Question: I'm observing a strange issue on macOS 10.12 Mojave with NSTextView.
.
I'm changing the textStorage attributes in 'didChangeText()' like this :
'''
self.textStorage?.beginEditing()
ARTokenManager.getToken(text: text, language: language) { (tokens) in
// This line reset the attributes
// If I remove it, the cursor appear properly
// But the attributes are conserved
self.textStorage?.setAttributes([NSAttributedString.Key.font: self.font!,
NSAttributedString.Key.foregroundColor: self.defaultTextColor], range: range)
for token in tokens {
let attributeRange = NSRange(location: token.range.location + range.location, length: token.range.length)
self.textStorage?.addAttributes(token.attributes, range: attributeRange)
}
}
self.textStorage?.endEditing()
'''
When I remove the 'setAttributes' method, everything works as expected, but I can't explain why. I'm possibly resetting the attributes wrong. This issue only works with Mojave.
Does someone have the same issue or can explain me what I'm doing wrong ?
Thank you.
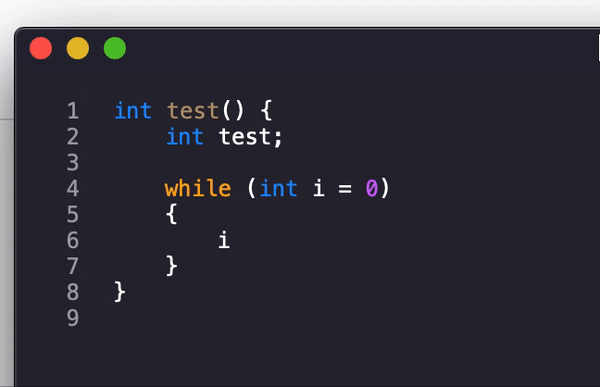
Answer: After some research, I discovered that my question was more about syntax highlighting with NSTextView. I know this is a question that a lot of macOS developers are asking about and there are a lot of solutions for that. This is not probably the best one, but this is how I've solved this problem.
# NSTextStorage
To achieve that, I've used a subclass of NSTextStorage. This is where all the syntax work will be done. NSTextStorage is not protocol oriented so you have to override method by yourself as the Apple documentation suggest :
'''
class SyntaxTextStorage: NSTextStorage {
private var storage: NSTextStorage
override var string: String {
return storage.string
}
override init() {
self.storage = NSTextStorage(string: "")
super.init()
}
override func attributes(at location: Int, effectiveRange range: NSRangePointer?) -> [NSAttributedString.Key : Any] {
return storage.attributes(at: location, effectiveRange: range)
}
override func replaceCharacters(in range: NSRange, with str: String) {
beginEditing()
storage.replaceCharacters(in: range, with: str)
edited(.editedCharacters, range: range, changeInLength: str.count - range.length)
endEditing()
}
override func setAttributes(_ attrs: [NSAttributedString.Key : Any]?, range: NSRange) {
beginEditing()
storage.setAttributes(attrs, range: range)
edited(.editedAttributes, range: range, changeInLength: 0)
endEditing()
}
}
'''
This is the basic to create your text storage.
# NSTextStorage + NSTextView
The next step is to set your text storage into your textView. To do so, you can use the 'replaceTextStorage()' method accessible in the textView 'layoutManager'.
'''
class SyntaxTextView: NSTextView {
var storage: SyntaxTextStorage!
override func awakeFromNib() {
super.awakeFromNib()
configureTextStorage()
}
private func configureTextStorage() {
storage = SyntaxTextStorage()
layoutManager?.replaceTextStorage(storage)
}
}
'''
# Syntaxing
The final step is to do your syntax job. The CPU cost of this process is very hight. There is a lot of way to do it to have the best performances. I suggest you to implement a class that will returns you a list of 'NSAttributedString' and 'NSRange'. The job of the text storage should only be applying the style to your text.
Personally, I've used the 'processEditing' method to perform my text analyze :
'''
override func processEditing() {
super.processEditing()
syntaxCurrentParagraph()
}
'''
I recommend you to do you syntax analyze in background, then, if there is no text change since your last analyze, apply the change to your text. Always in my text storage, I've implemented a 'syntax' method that apply the style to the text :
'''
private func syntax(range: NSRange, completion: ((_ succeed: Bool) -> Void)? = nil) {
guard range.length > 0 else {
completion?(true)
return
}
// Save your data to do the job in background
let currentString = self.string
let substring = currentString.substring(range: range)
let mutableAttributedString = NSMutableAttributedString(string: substring, attributes: NSAttributedString.defaultAttributes as [NSAttributedString.Key : Any])
DispatchQueue.global(qos: .background).async {
ARSyntaxManager.tokens(text: substring, language: self.language) { (tokens) in
// Fill you attributed string
for token in tokens {
mutableAttributedString.addAttributes(token.attributes, range: token.range)
}
DispatchQueue.main.async {
// Check if there is no change
guard self.string.count == currentString.count else {
completion?(false)
return
}
completion?(true)
// Apply your change
self.storage.replaceCharacters(in: range, with: mutableAttributedString)
self.displayVisibleRect()
}
}
}
}
'''
That's it. Hope it will help some of you.